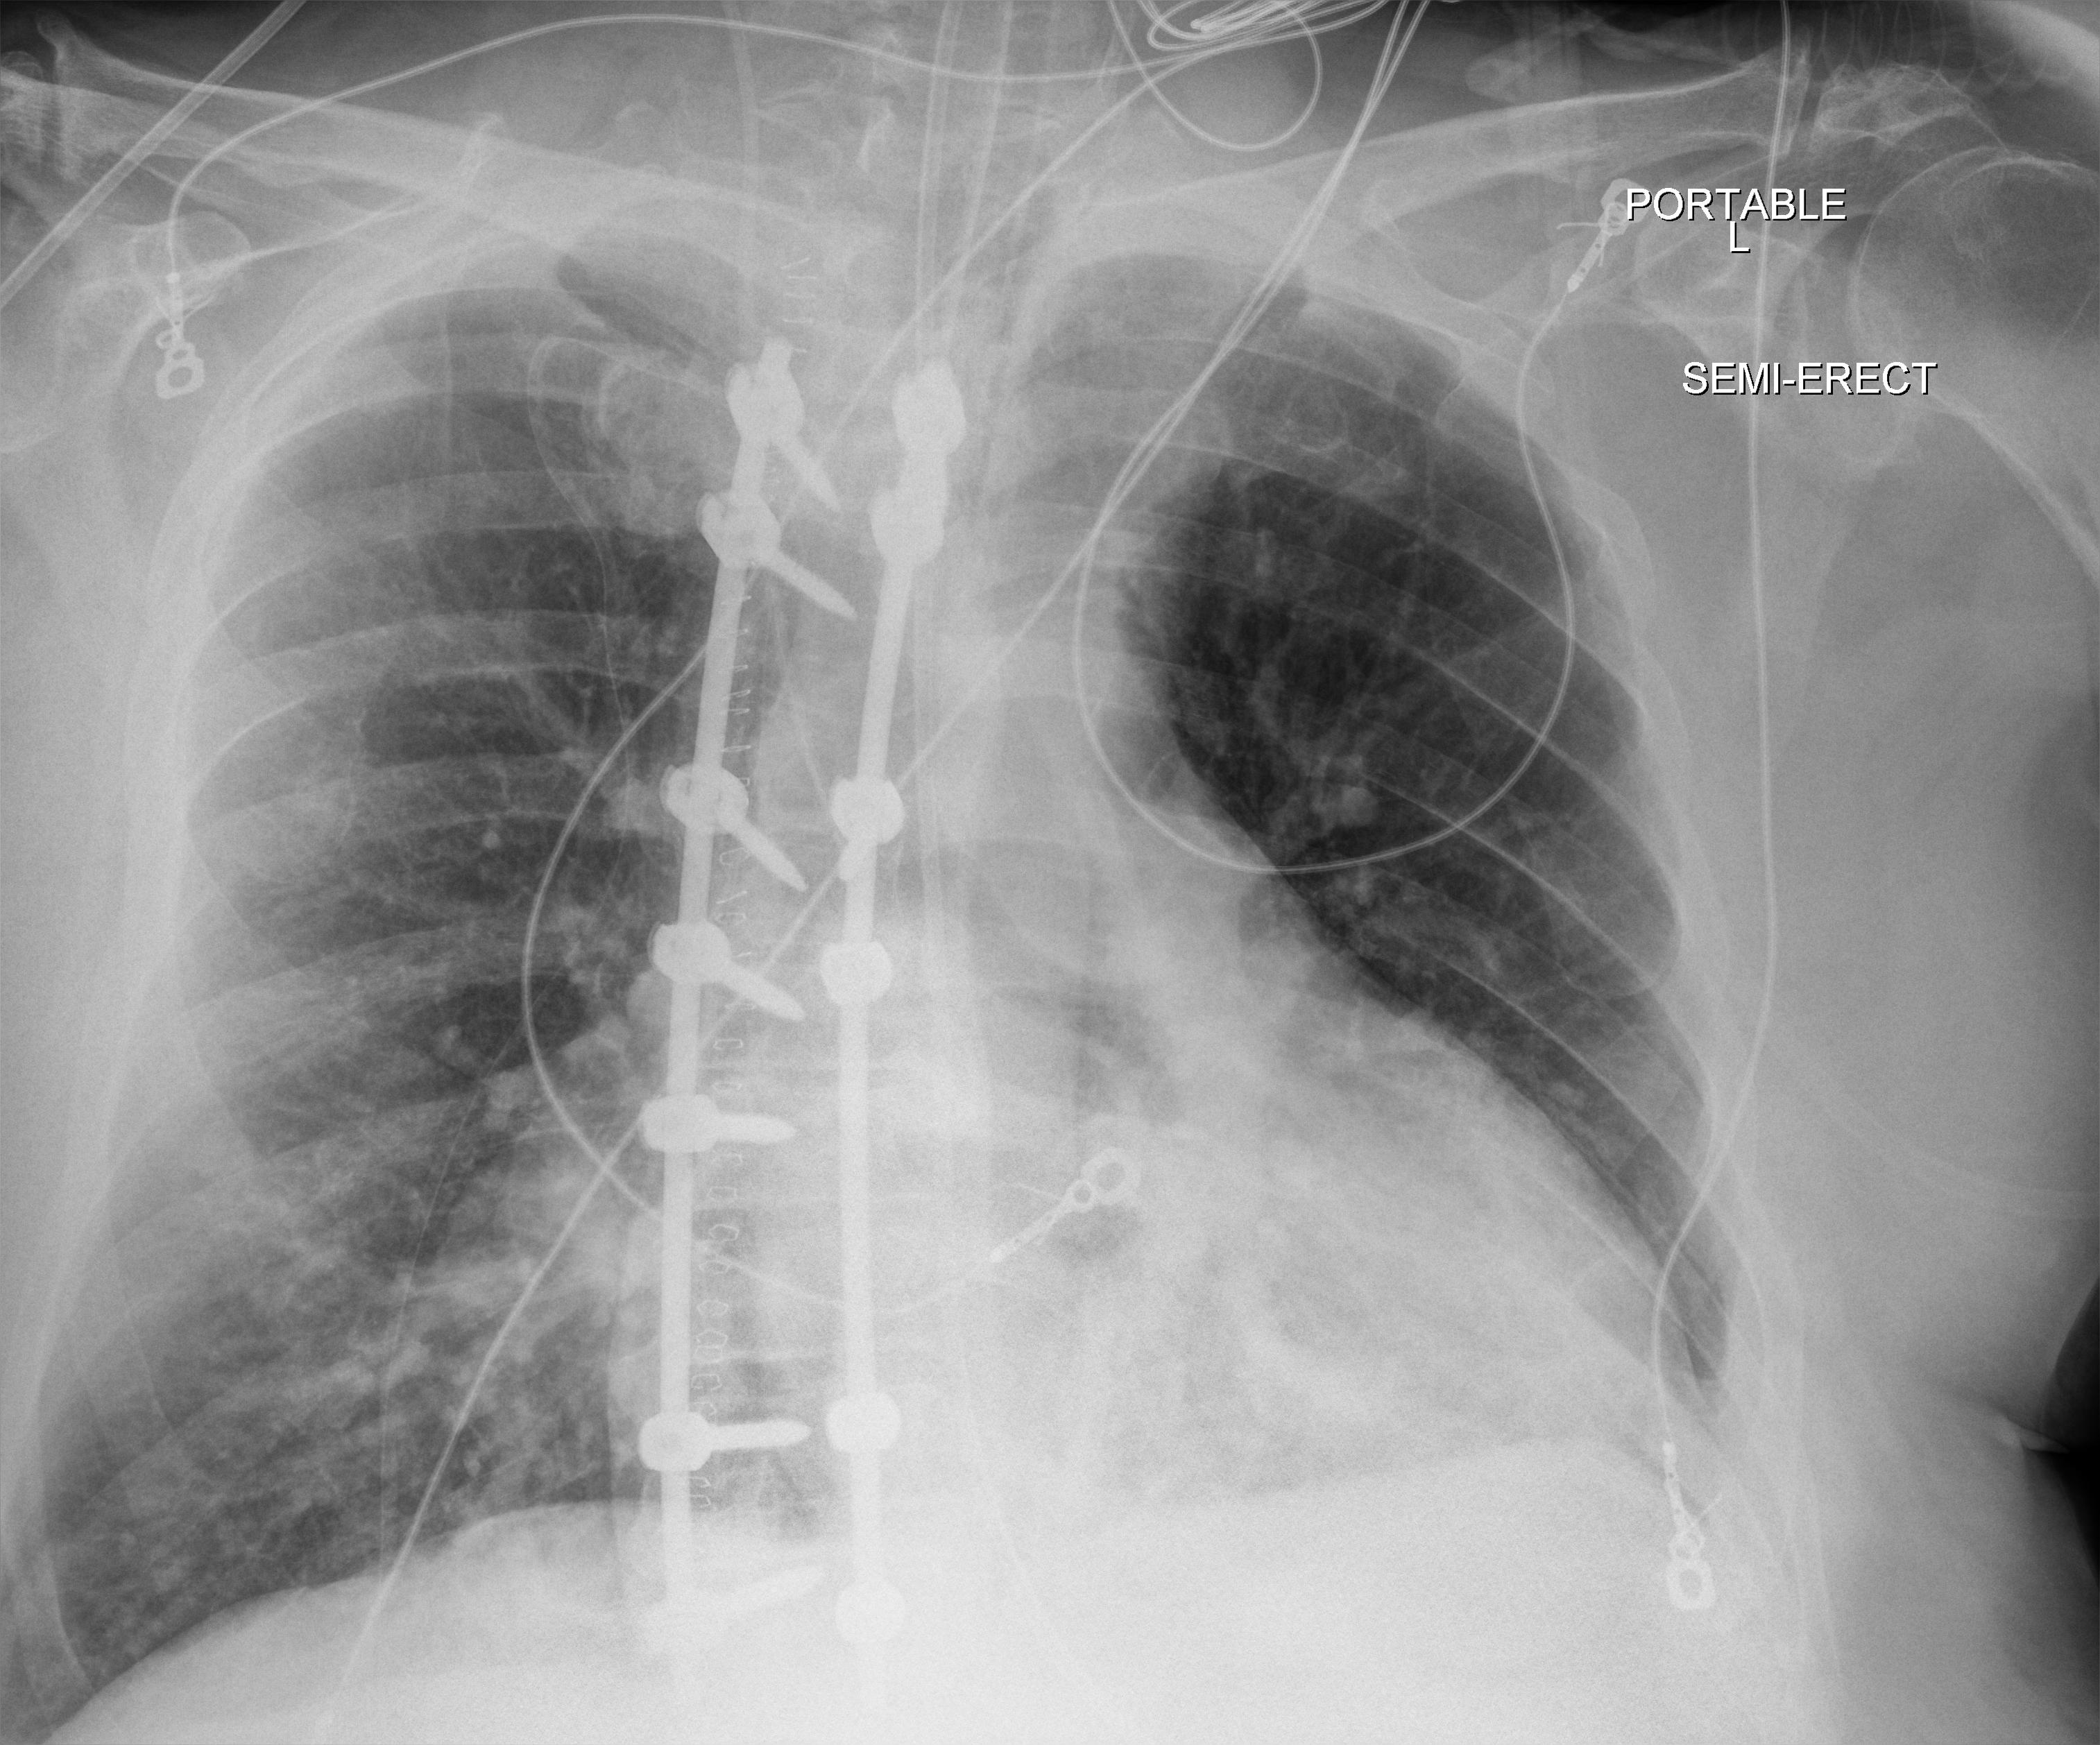
View: AP
Implant manufacturer: nuvasive reline